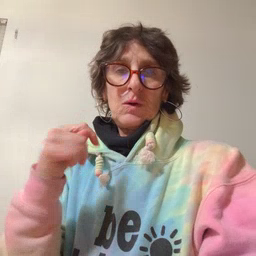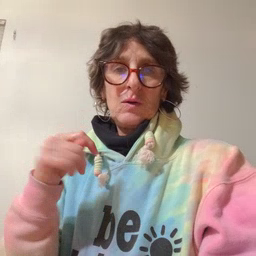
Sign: toy